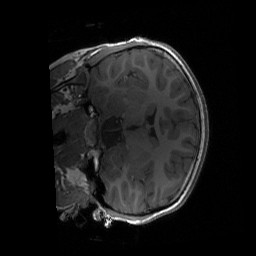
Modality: T1w
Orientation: coronal
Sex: male
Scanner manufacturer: siemens
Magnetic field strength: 3 T
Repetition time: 1.9 s
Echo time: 0.00243 s